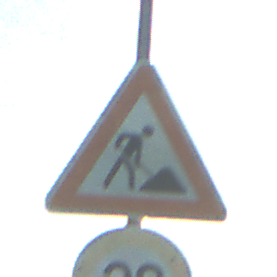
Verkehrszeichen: Arbeitsstelle
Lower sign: Geschwindigkeit20
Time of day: MorningAfternoon
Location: Outdoor (Nature)
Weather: PartlyCloudy
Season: NotSpecified
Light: Natural